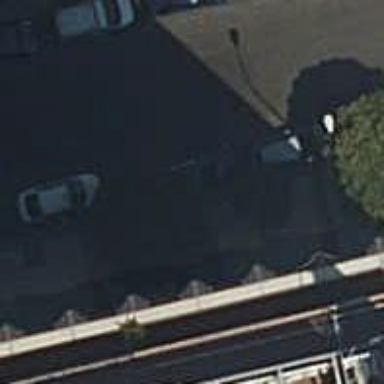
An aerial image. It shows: Taxi stand.